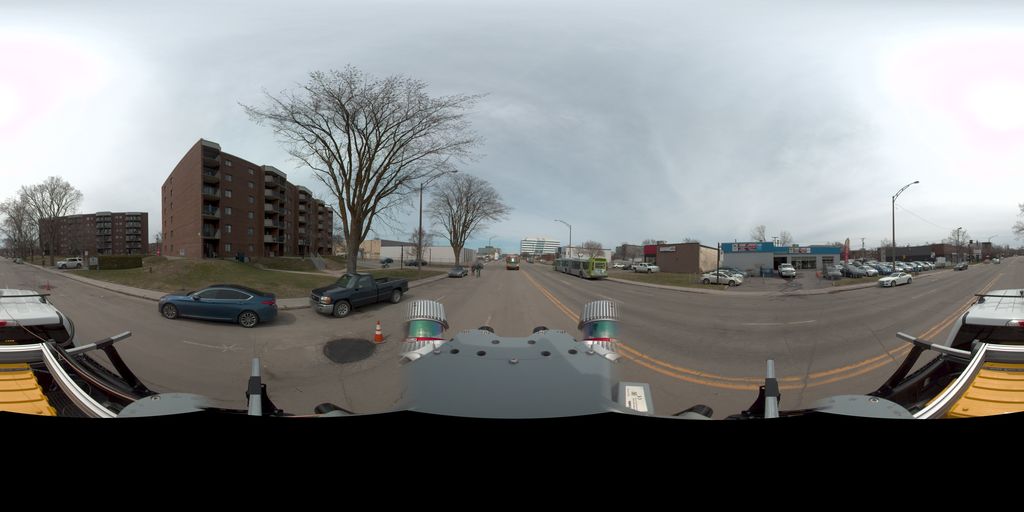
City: quebec_city